Question: When a user is on Level 1 how can we only show Level 1 checkboxes? If a user is on Level 2 how can we only show Level 2 & Level 1 checkboxes? Etc...
Right now it shows all 5 levels regardless of current level, which can be confusing for a user:
'''
<label id="<%= @habit.id %>" class="habit-id"> Missed: </label>
<% @habit.levels.each_with_index do |level, index| %>
<p>
<label id="<%= level.id %>" class="level-id"> Level <%= index + 1 %>: </label>
<%= check_box_tag nil, true, level.missed_days > 0, {class: "habit-check"} %>
<%= check_box_tag nil, true, level.missed_days > 1, {class: "habit-check"} %>
<%= check_box_tag nil, true, level.missed_days > 2, {class: "habit-check"} %>
</p>
<% end %>
'''

'''
class Habit < ActiveRecord::Base
belongs_to :user
has_many :comments, as: :commentable
has_many :levels
serialize :committed, Array
validates :date_started, presence: true
before_save :current_level
acts_as_taggable
scope :private_submit, -> { where(private_submit: true) }
scope :public_submit, -> { where(private_submit: false) }
attr_accessor :missed_one, :missed_two, :missed_three
def save_with_current_level
self.levels.build
self.levels.build
self.levels.build
self.levels.build
self.levels.build
self.save
end
def self.committed_for_today
today_name = Date::DAYNAMES[Date.today.wday].downcase
ids = all.select { |h| h.committed.include? today_name }.map(&:id)
where(id: ids)
end
def current_level
return 0 unless date_started
committed_wdays = committed.map { |day| Date::DAYNAMES.index(day.titleize) }
n_days = ((date_started.to_date)..Date.today).count { |date| committed_wdays.include? date.wday } - self.missed_days
case n_days
when 0..9
1
when 10..24
2
when 25..44
3
when 45..69
4
when 70..99
5
else
"Mastery"
end
end
end
'''
'''
class HabitsController < ApplicationController
before_action :set_habit, only: [:show, :edit, :update, :destroy]
before_action :logged_in_user, only: [:create, :destroy]
def index
if params[:tag]
@habits = Habit.tagged_with(params[:tag])
else
@habits = current_user.habits.order("date_started DESC")
end
end
def show
end
def new
@habit = current_user.habits.build
end
def edit
end
def create
@habit = current_user.habits.build(habit_params)
if @habit.save_with_current_level
track_activity @habit
redirect_to @habit, notice: 'Habit was successfully created.'
else
@feed_items = []
render 'pages/home'
end
end
def update
if @habit.update(habit_params)
redirect_to @habit, notice: 'Habit was successfully updated.'
else
render action: 'edit'
end
end
def destroy
@habit.destroy
redirect_to habits_url
end
private
def set_habit
@habit = Habit.find(params[:id])
end
def correct_user
@habit = current_user.habits.find_by(id: params[:id])
redirect_to habits_path, notice: "Not authorized to edit this habit" if @habit.nil?
end
def habit_params
params.require(:habit).permit(
:user_id,
:trigger,
:tag_list,
:current_level,
:missed_days,
:target,
:reward,
:comment,
:private,
:order,
:date_started,
:missed_one,
:committed => [],
levels_attributes: [
:missed_days])
end
end
'''
Here's the of it: <URL>
so much for your time! And if you have some spare time here's a similar problem: <URL>
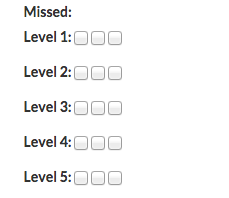
Answer: Ok, I think I'm wrapping my head around your code. Is your html from the 'show' action? I'm going on that assumption until you specify otherwise. So @habit gets set in the 'set_habit' before_action. Thus:
'''
@habit.levels
'''
will return an array of the habit's levels. Apparently when that habit is created it creates all five levels? You don't show your 'level.rb' model, but it looks like you have a relationship that would be the inverse of the 'habit.rb' code. So level belongs_to habit. It looks like you are creating all five here:
'''
def save_with_current_level
self.levels.build
self.levels.build
self.levels.build
self.levels.build
self.levels.build
self.save
end
'''
So either only create a level when it is achieved, or in your loop code in the view skip the level if it hasn't been achieved.
'''
<label id="<%= @habit.id %>" class="habit-id"> Missed: </label>
<% @habit.levels.each_with_index do |level, index| %>
<% if @habit.current_level >= (index + 1) %>
<p>
<label id="<%= level.id %>" class="level-id"> Level <%= index + 1 %>: </label>
<%= check_box_tag nil, true, level.missed_days > 0, {class: "habit-check"} %>
<%= check_box_tag nil, true, level.missed_days > 1, {class: "habit-check"} %>
<%= check_box_tag nil, true, level.missed_days > 2, {class: "habit-check"} %>
</p>
<% end %>
<% end %>
'''